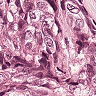
Metastatic tissue present: yes